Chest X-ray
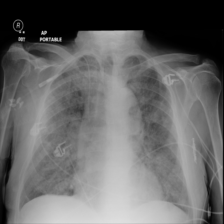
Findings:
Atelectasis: negative
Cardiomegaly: negative
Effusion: negative
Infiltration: positive
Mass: negative
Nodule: negative
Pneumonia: negative
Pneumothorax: negative
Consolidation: negative
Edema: negative
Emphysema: negative
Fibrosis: negative
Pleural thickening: negative
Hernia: negative